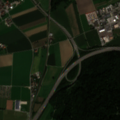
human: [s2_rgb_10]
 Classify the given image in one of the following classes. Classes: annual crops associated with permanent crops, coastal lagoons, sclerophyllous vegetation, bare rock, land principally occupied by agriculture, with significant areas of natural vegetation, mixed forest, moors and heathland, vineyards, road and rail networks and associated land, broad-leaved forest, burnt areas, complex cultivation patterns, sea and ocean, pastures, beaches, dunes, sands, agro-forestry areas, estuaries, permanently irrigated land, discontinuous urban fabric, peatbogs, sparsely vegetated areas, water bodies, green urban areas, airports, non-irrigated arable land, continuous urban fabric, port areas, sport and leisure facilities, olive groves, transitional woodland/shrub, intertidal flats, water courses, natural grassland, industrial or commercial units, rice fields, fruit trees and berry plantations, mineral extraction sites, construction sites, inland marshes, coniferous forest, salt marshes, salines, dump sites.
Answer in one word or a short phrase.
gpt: discontinuous urban fabric, non-irrigated arable land, mixed forest